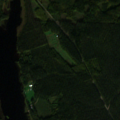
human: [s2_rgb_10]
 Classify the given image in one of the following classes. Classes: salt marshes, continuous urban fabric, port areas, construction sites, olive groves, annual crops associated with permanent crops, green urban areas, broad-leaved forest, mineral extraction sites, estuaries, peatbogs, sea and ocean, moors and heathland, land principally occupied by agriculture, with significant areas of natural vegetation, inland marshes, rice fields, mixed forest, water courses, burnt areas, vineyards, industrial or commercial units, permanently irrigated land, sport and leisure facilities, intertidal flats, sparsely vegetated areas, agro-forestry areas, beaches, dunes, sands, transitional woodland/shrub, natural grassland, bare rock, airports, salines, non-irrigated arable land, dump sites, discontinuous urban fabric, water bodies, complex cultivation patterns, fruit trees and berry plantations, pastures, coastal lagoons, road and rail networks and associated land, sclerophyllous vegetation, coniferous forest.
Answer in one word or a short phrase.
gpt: land principally occupied by agriculture, with significant areas of natural vegetation, coniferous forest, mixed forest, water bodies